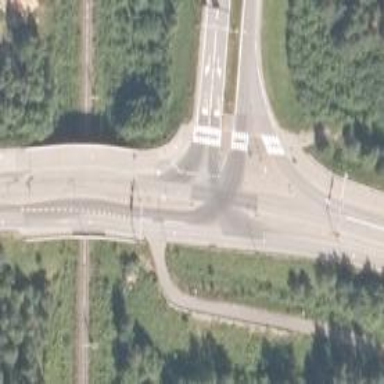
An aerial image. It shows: Cycleway.